Field crop: maize
Growth stage: 2
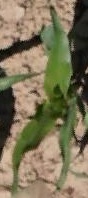
Species: maize